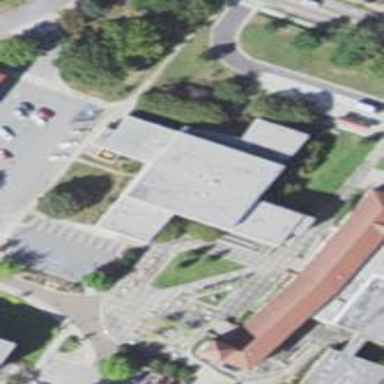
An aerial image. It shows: University building.